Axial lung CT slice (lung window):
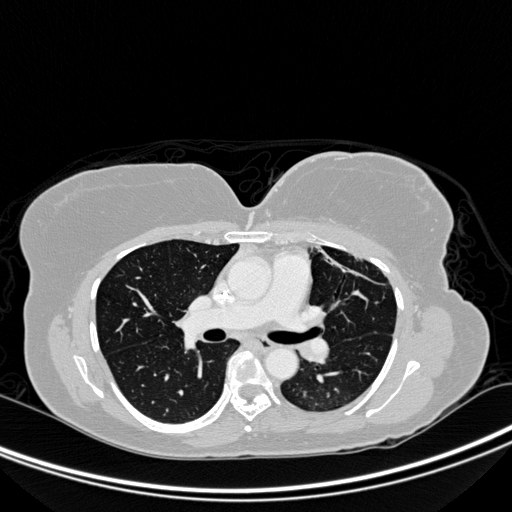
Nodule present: no